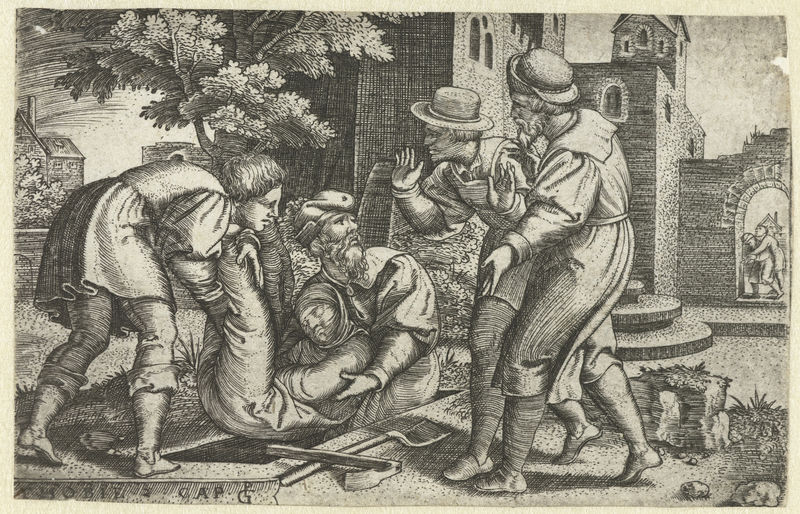
Titel: Tobit en Tobias begraven een lichaam
Künstler: Georg Pencz
Standort: Amsterdam
Institution: Rijksmuseum
Schlagwörter: baum, kampf, stadt, fenster, hut, hüte, männer, bart, wand, leiche, steine, tot, toter, tragen, signatur, häuser, kirche, turm, schrift, bogen, stufen, bauer, tor, burg, barfuß, radierung, stich, beerdigung, werkzeug, grab, hacke, schaufel, gabel, bewußtlos